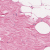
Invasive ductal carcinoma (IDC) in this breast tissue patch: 0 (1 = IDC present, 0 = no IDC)